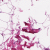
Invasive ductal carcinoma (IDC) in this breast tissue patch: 0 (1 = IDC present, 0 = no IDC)